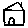
Label: house